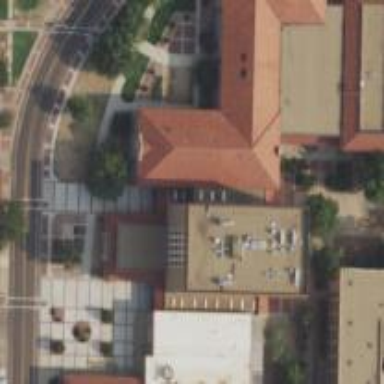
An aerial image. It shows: College building.